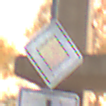
Verkehrszeichen: Vorfahrtsstrasse
Zusatzzeichen unten: VerlaufVorfahrtsstrasse3
Umgebung: Roofed, Suburban
Tageszeit: SunriseSunset
Wetter: Clear
Licht: Natural
Jahreszeit: NotSpecified
Kontrast: MediumContrast